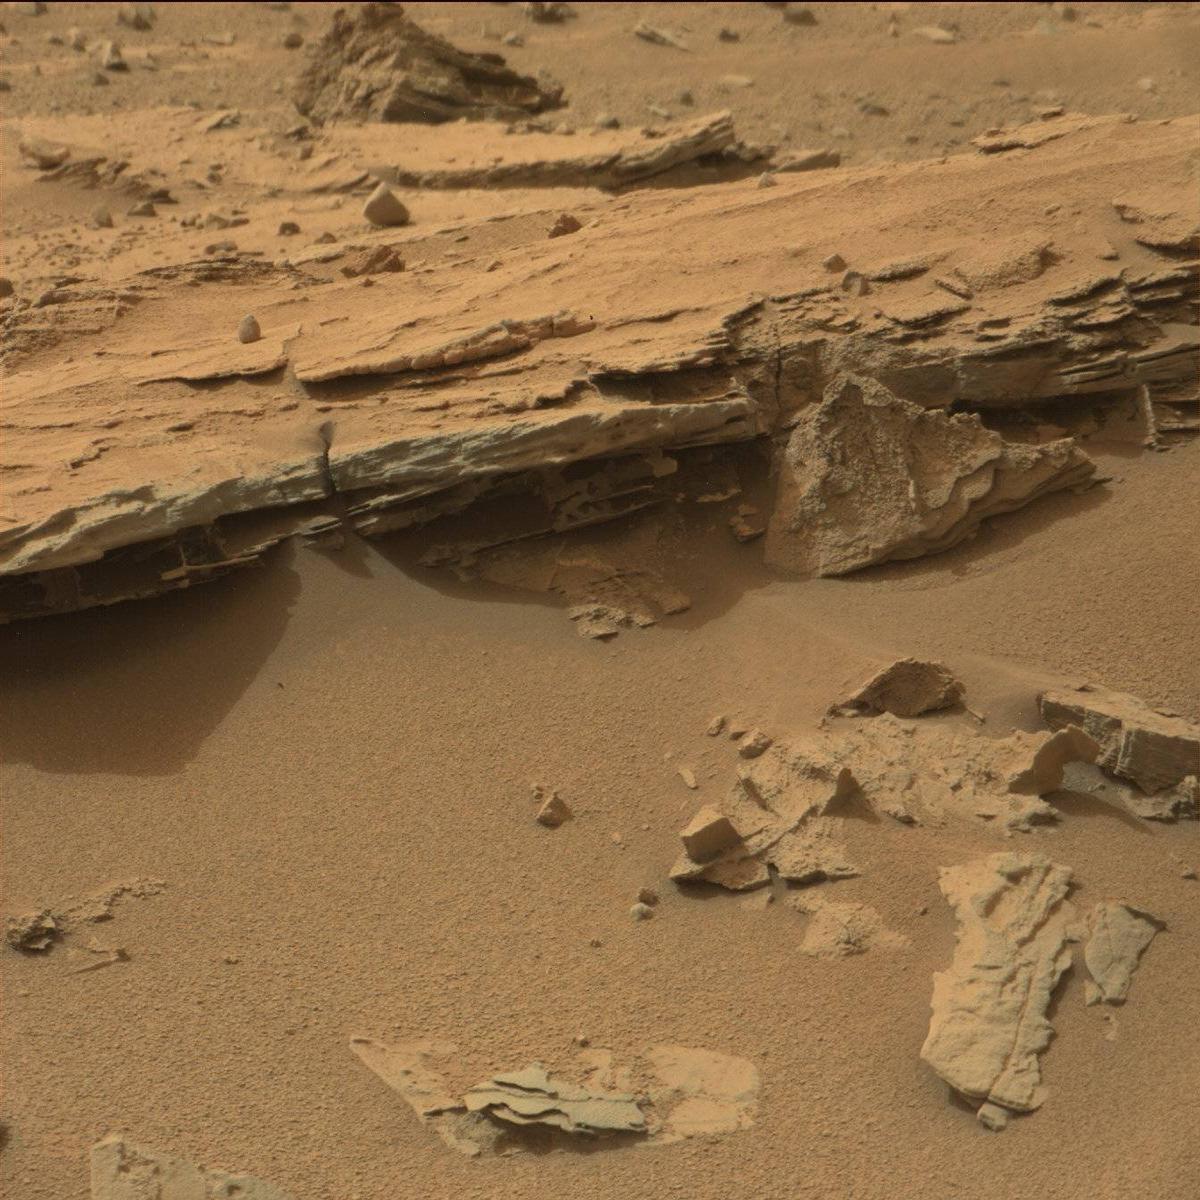
Terrain classes present: Bedrock, Rock, Sand / Soil